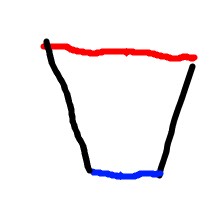
Shape: trapezoid